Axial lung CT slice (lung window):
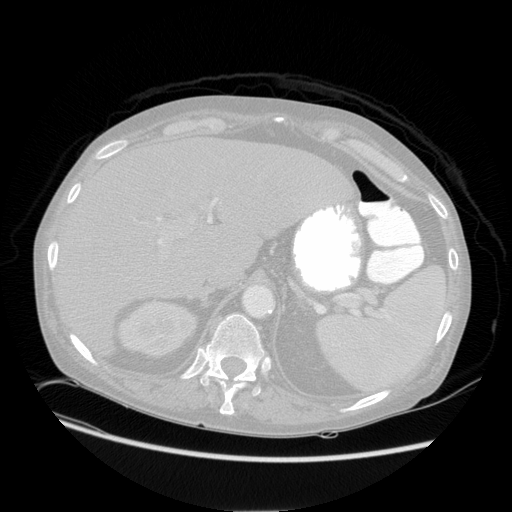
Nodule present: no